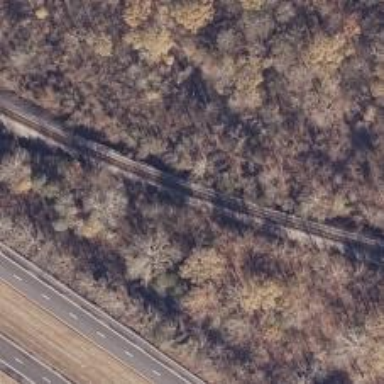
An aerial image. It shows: Railway track.